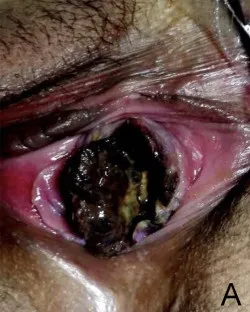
The vaginal metastasis choriocarcinoma, which contained blood clots and necrotic tissue before chemotherapy.
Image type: medical_photograph (other_medical_photograph)